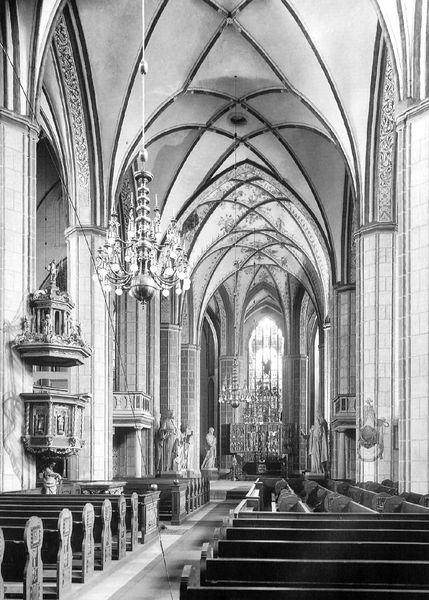
Titel: Katharinenkirche in Brandenburg
Standort: Brandenburg, Katharinenkirche (EU - D - BB)
Schlagwörter: weiß, fenster, glas, lampe, licht, pfeiler, schwarz, säule, säulen, haus, hund, malerei, architektur, kirche, figur, innen, gotik, hase, statue, bogen, heu, hof, bank, empore, figuren, kronleuchter, leuchter, foto, bögen, gang, gewölbe, rippen, schwarzweiß, altar, bänke, hauptschiff, hochaltar, langhaus, schnitzerei, kirchenschiff, kirchenbänke, mittelschiff, skulpturen, gotisch, kanzel, spitzbogen, spitzbögen, hahn, huhn, kandelaber, henne, schalldeckel, flügelaltar, flügelalter, hingebung, halbe, hohn, hugo, gewölne, sw, hier, holger, habem